Question: Do you know any ColorField implementation for ExtJS 4.x?
I try to create my own (looking DateField source code) but the picker background is transparent and I can't fix it :(

This is how I create color picker:
'''
Ext.create('Ext.picker.Color', {
pickerField: me,
ownerCt: me.ownerCt,
renderTo: document.body,
floating: true,
hidden: true,
focusOnShow: true,
listeners: {
scope: me,
select: me.onSelect
},
keyNavConfig: {
esc: function() {
me.collapse();
}
}
'''
P.S. I ask here, because on Sencha Forum I never get an (even a single) answer
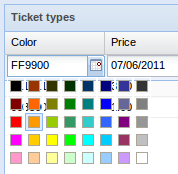
Answer: Why don't you try adding something like 'style: {backgroundColor: "#ddd"}' into your picker's config?